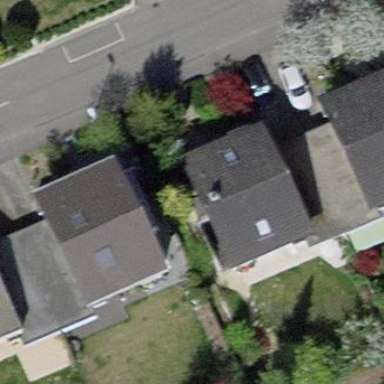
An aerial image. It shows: Semi-detached house.